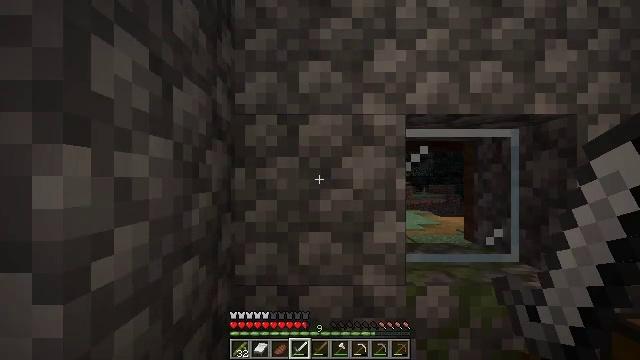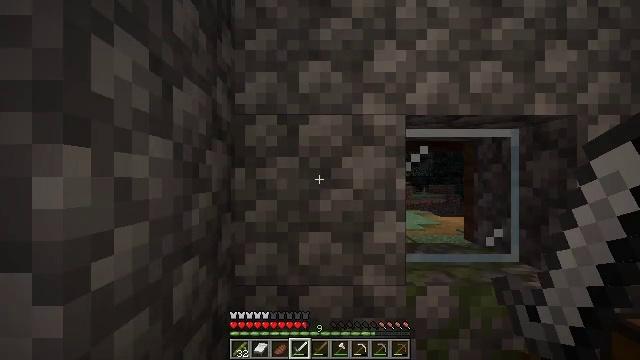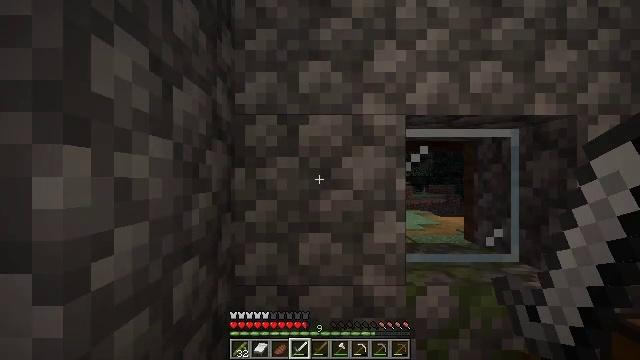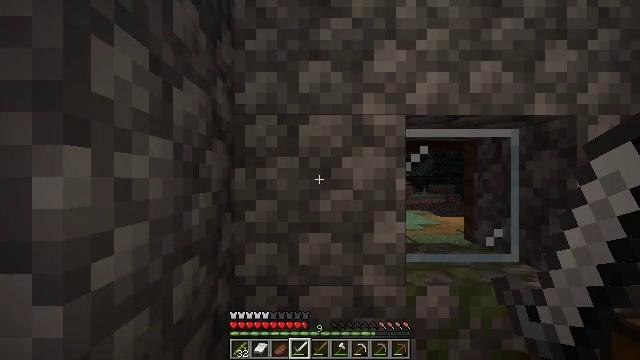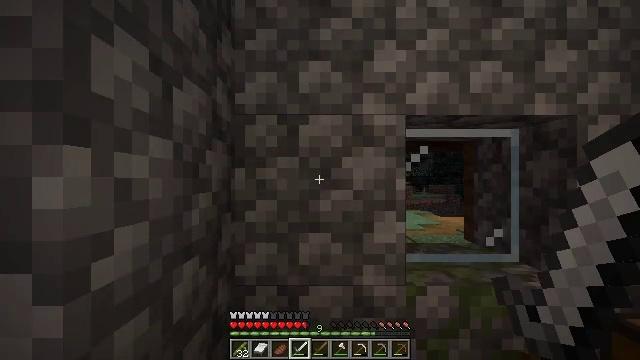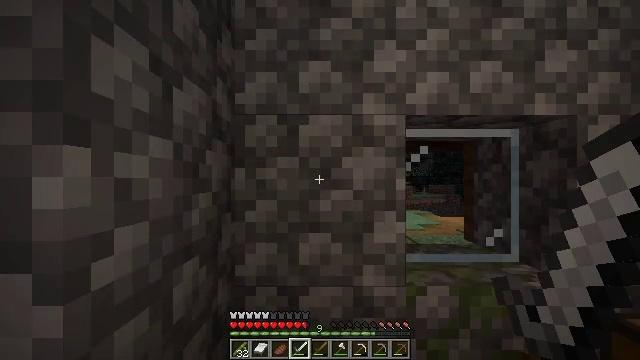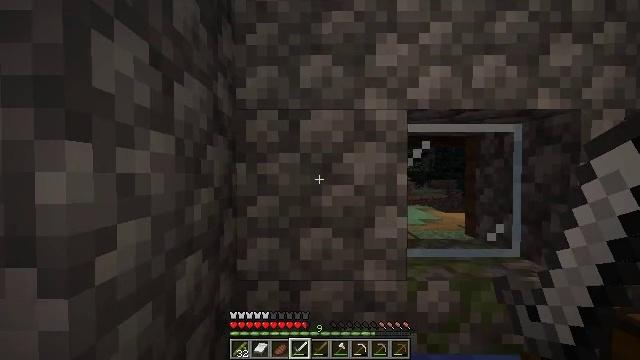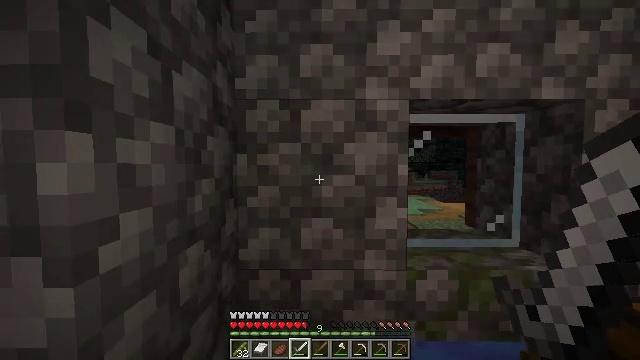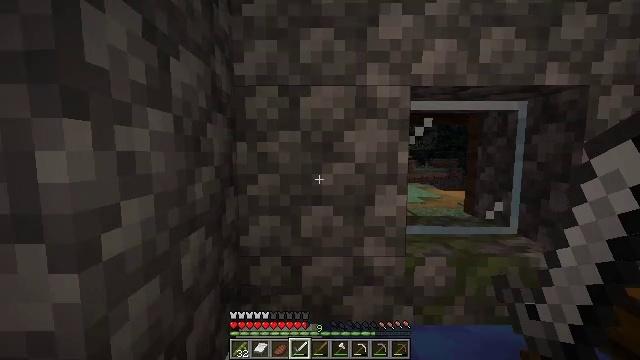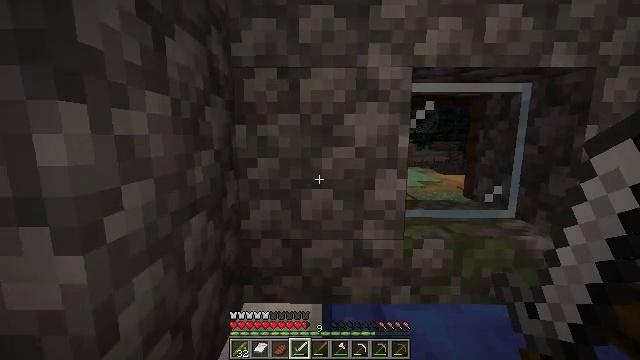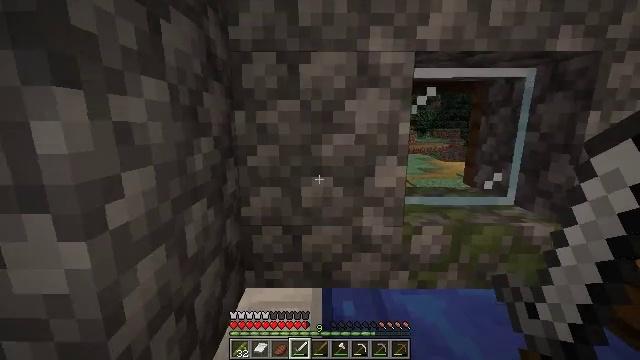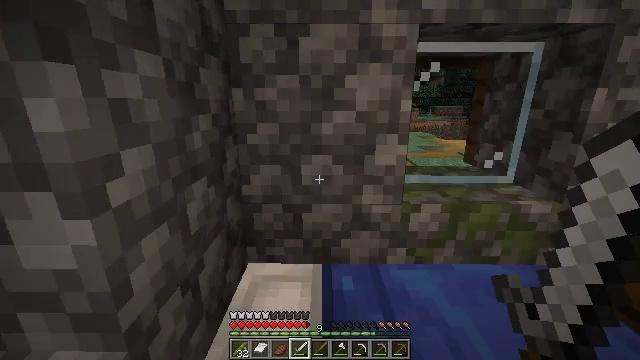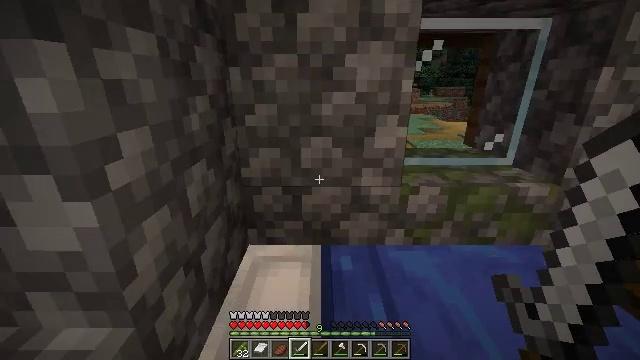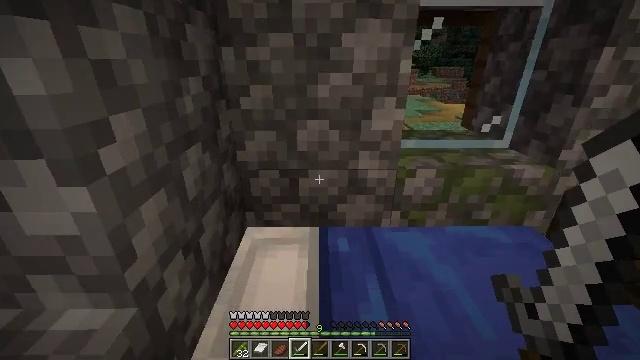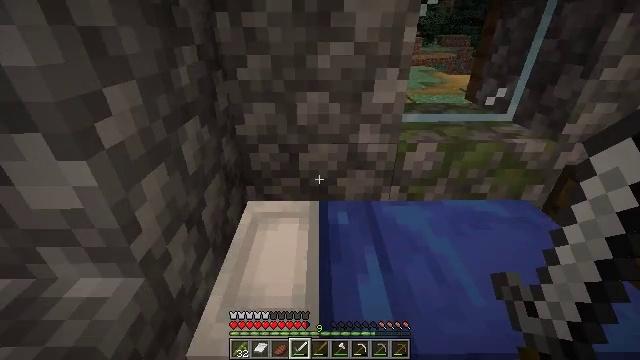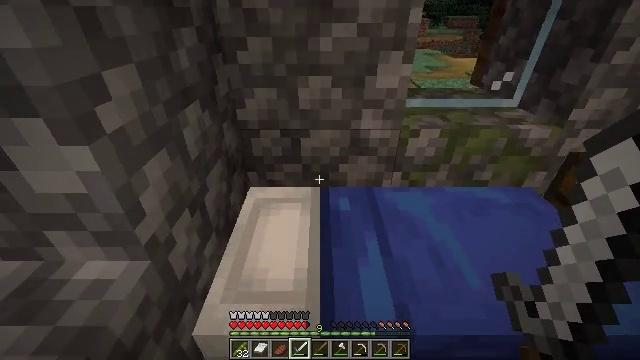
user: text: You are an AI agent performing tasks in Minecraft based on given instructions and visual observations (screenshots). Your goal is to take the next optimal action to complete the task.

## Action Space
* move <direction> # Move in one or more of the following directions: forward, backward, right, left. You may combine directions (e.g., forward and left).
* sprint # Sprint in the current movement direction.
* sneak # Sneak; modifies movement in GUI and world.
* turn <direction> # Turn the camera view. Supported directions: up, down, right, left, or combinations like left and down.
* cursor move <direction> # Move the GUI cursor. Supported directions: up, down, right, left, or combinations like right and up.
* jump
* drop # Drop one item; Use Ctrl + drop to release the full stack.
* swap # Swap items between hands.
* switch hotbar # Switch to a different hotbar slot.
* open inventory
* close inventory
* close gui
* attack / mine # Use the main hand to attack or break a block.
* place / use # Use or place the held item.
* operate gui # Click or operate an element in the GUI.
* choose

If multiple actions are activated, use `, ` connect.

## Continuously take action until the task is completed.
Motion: motion action
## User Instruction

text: Gather potatoes by left-clicking.
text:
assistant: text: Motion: no_op
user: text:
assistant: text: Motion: no_op
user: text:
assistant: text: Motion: no_op
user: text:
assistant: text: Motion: no_op
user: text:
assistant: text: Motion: no_op
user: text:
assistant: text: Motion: turn down
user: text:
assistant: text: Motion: turn down
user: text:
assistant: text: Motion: turn down
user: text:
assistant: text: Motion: turn down
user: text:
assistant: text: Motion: turn down
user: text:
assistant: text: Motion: turn down
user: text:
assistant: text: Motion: turn down
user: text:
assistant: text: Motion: turn down
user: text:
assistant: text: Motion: turn down
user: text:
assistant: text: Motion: turn down
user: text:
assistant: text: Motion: turn left and down
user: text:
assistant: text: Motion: turn left and down
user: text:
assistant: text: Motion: turn down
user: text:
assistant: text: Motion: turn right
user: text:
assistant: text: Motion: turn right and up
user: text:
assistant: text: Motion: turn right and up
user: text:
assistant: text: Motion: turn right and up
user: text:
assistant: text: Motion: turn right and up
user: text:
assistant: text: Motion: turn right and up
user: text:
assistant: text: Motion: no_op
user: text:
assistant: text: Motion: no_op
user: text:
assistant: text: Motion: no_op
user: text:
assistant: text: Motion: no_op
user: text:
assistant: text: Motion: turn left
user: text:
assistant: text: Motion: turn left